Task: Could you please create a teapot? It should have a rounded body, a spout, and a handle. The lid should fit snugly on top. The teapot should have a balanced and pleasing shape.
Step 65:
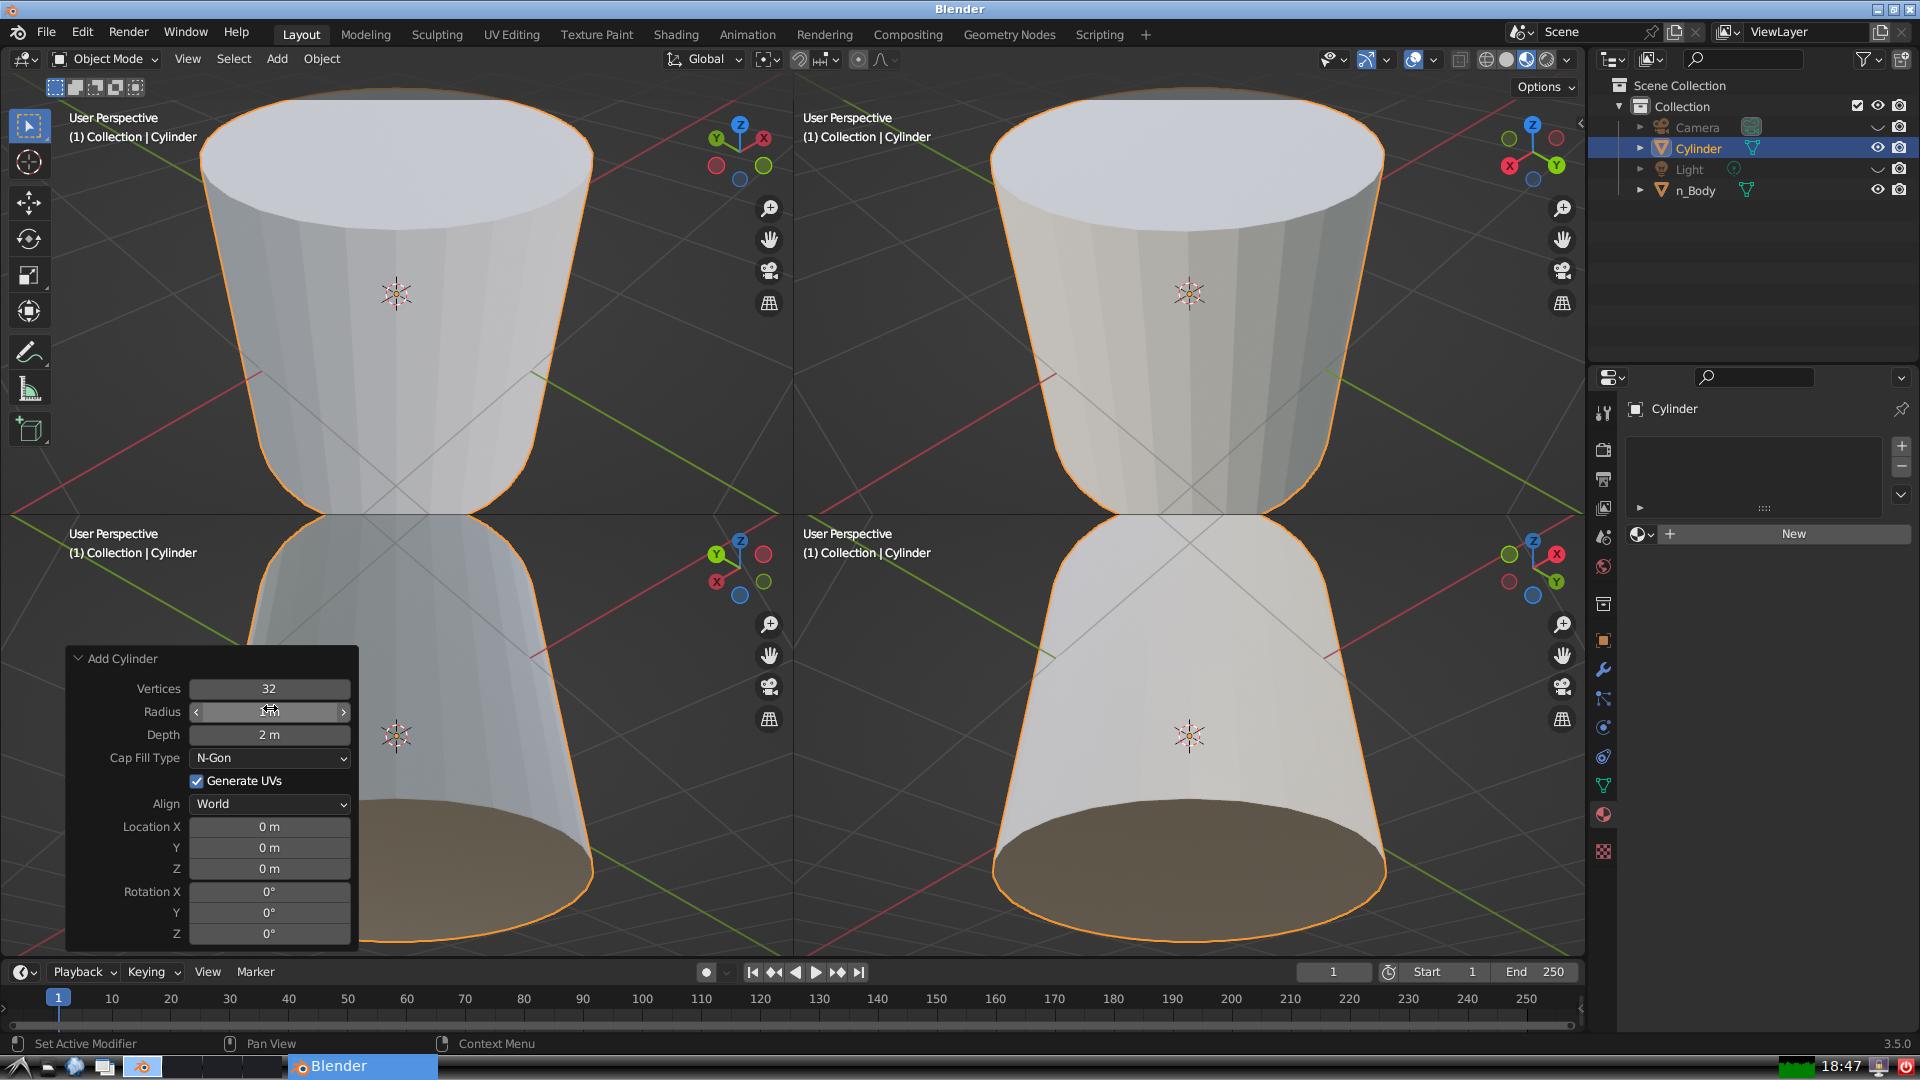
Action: click: no